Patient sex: M
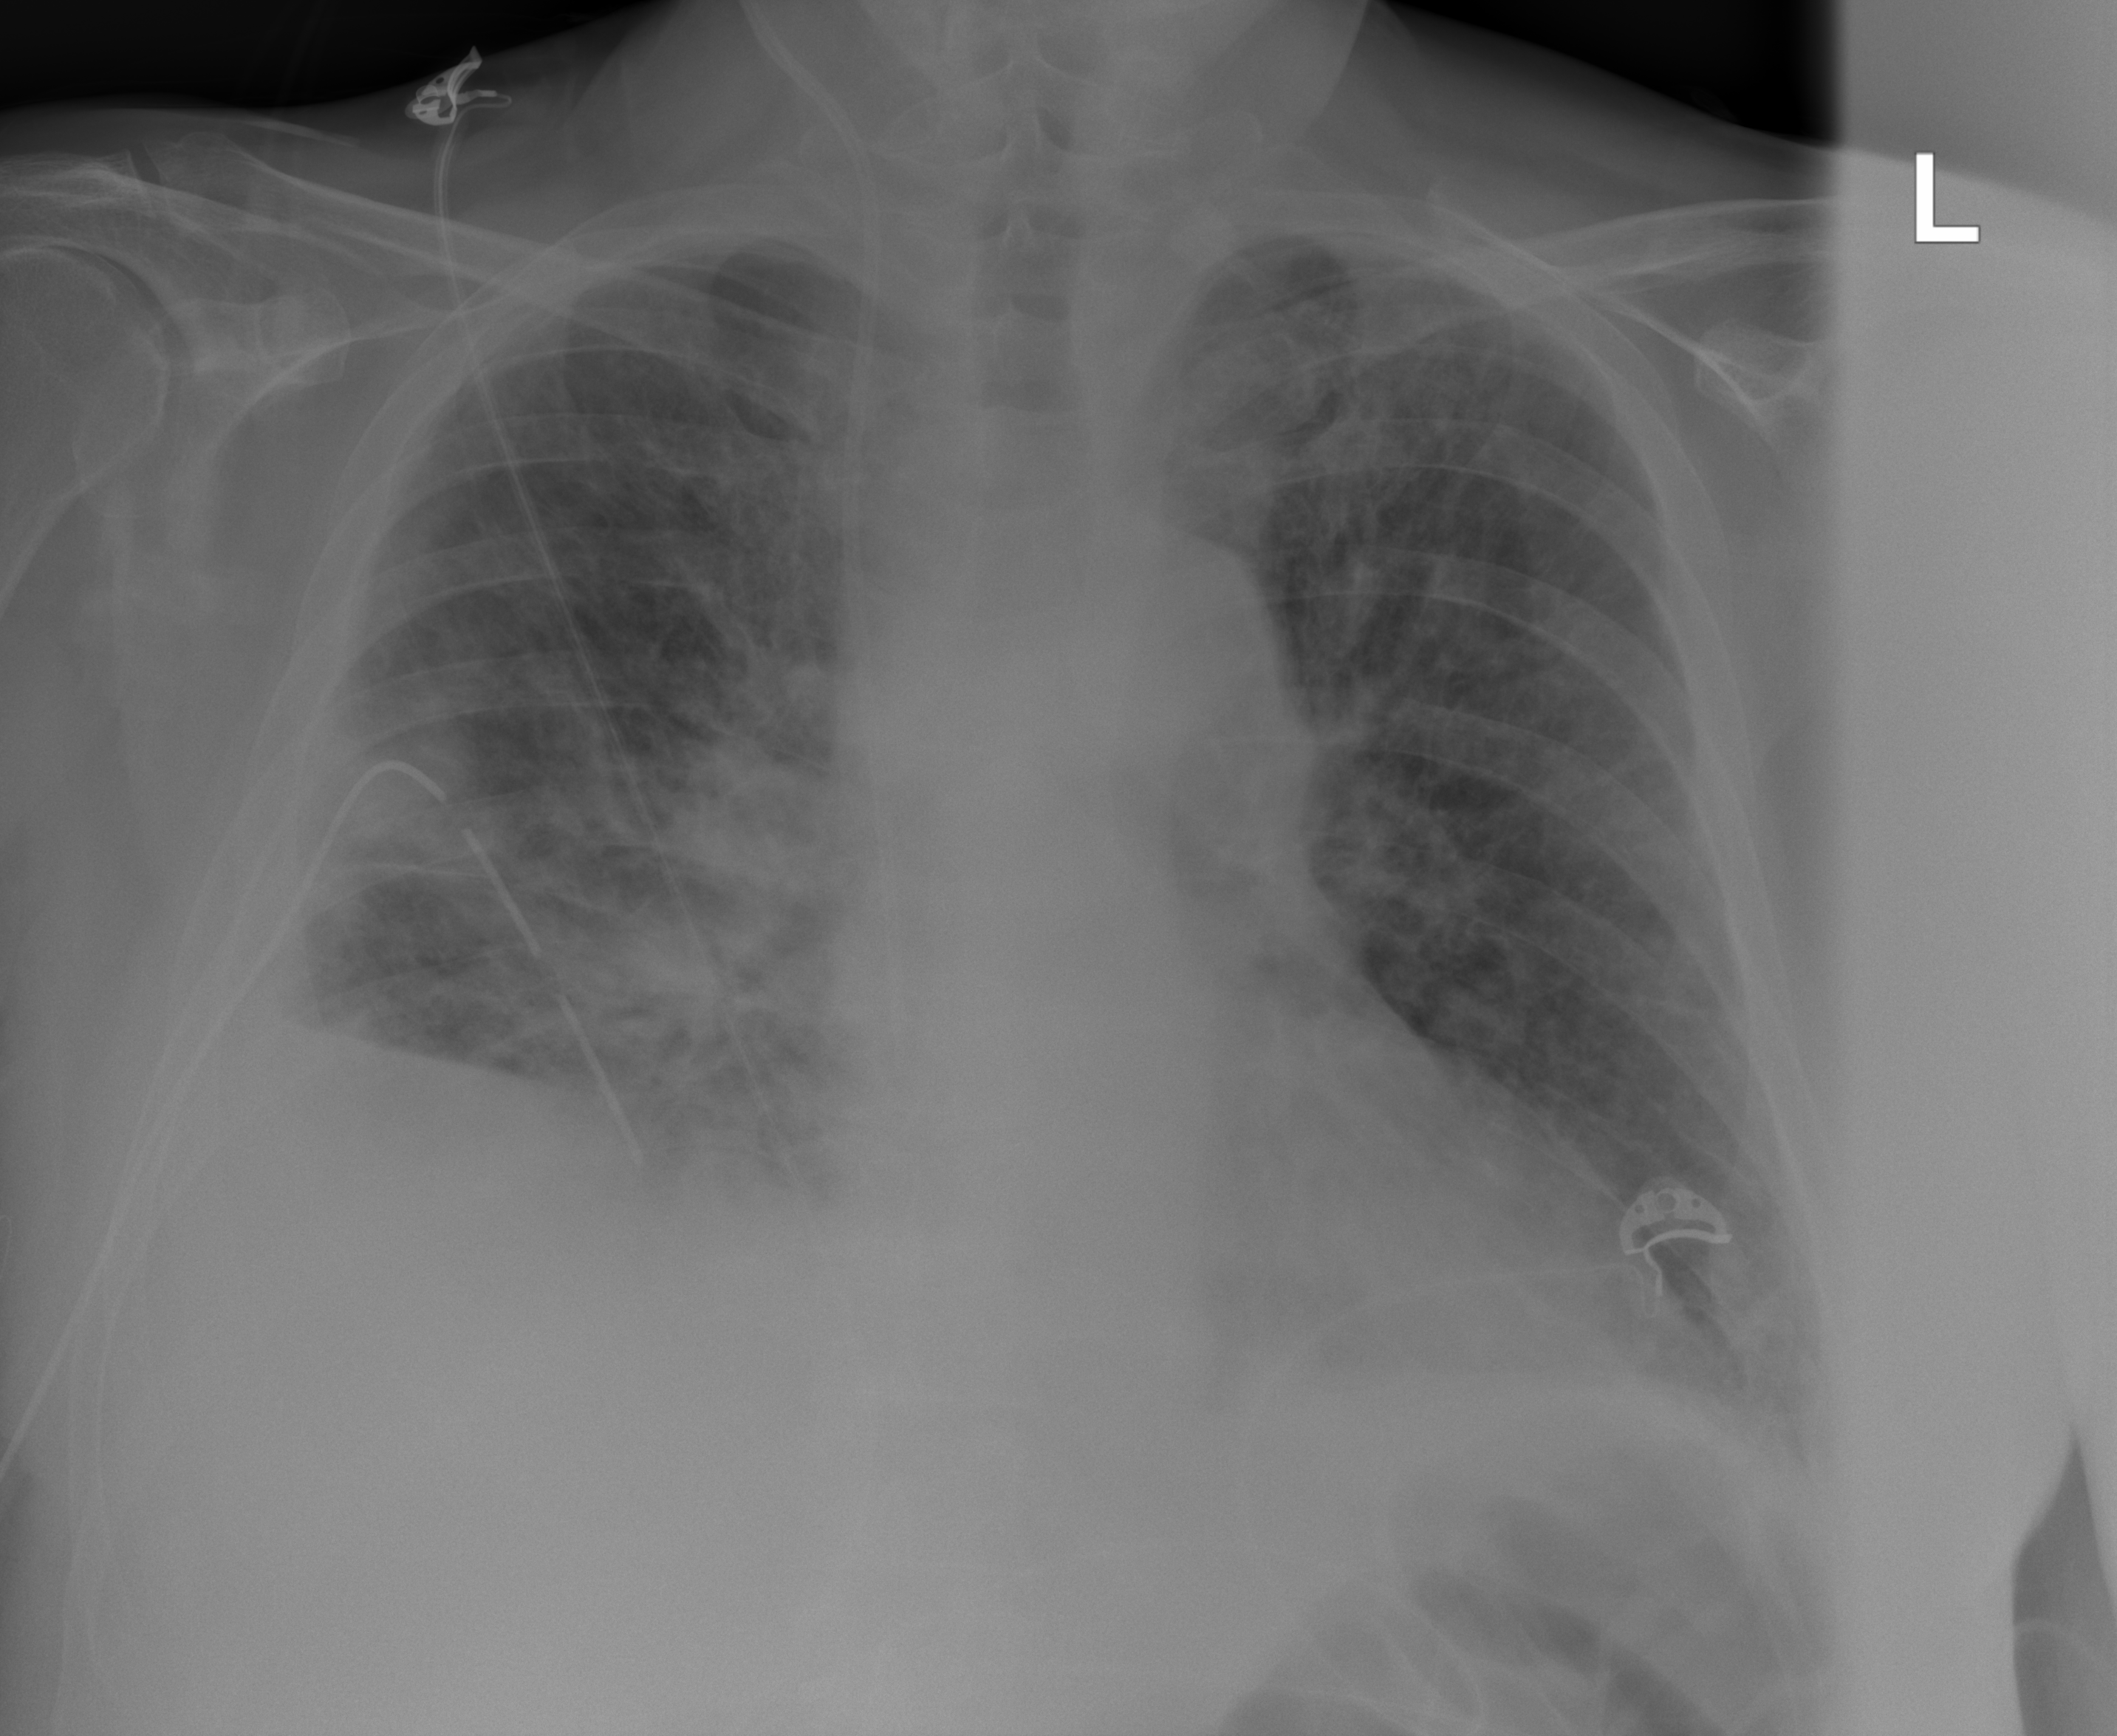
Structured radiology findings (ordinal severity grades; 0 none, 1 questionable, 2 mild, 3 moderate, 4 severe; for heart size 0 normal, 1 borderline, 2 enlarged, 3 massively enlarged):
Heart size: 0
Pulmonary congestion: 2
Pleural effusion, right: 2
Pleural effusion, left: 2
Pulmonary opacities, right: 3
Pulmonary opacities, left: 2
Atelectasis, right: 2
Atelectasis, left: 2